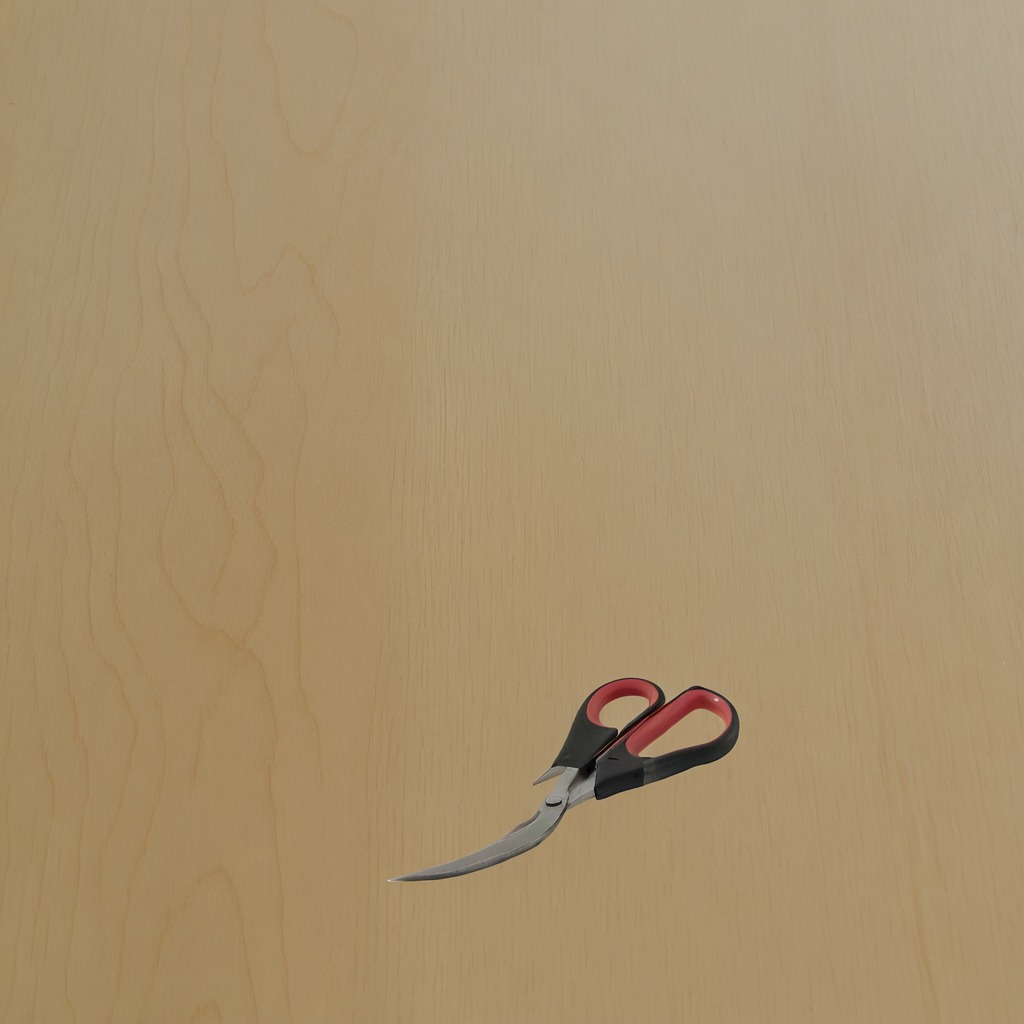
A scissor lying on a plywood surface in a paint workshop lit by afternoon window light.